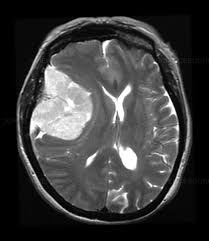
Label: meningioma